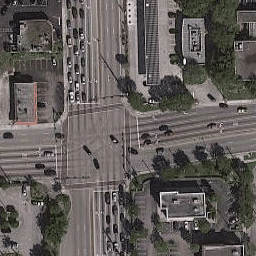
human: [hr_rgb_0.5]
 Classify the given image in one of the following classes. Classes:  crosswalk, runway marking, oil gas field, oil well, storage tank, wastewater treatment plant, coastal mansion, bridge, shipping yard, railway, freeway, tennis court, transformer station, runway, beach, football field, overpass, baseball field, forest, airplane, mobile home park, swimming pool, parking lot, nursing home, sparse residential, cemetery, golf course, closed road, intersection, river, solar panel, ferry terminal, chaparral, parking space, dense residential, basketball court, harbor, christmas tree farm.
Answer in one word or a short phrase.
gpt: intersection